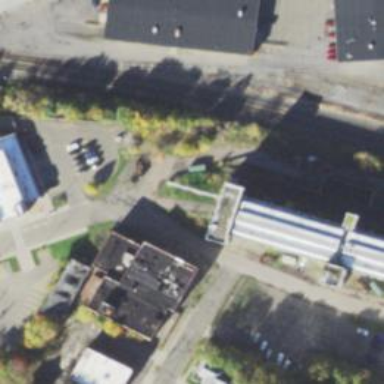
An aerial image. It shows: Abandoned railway.